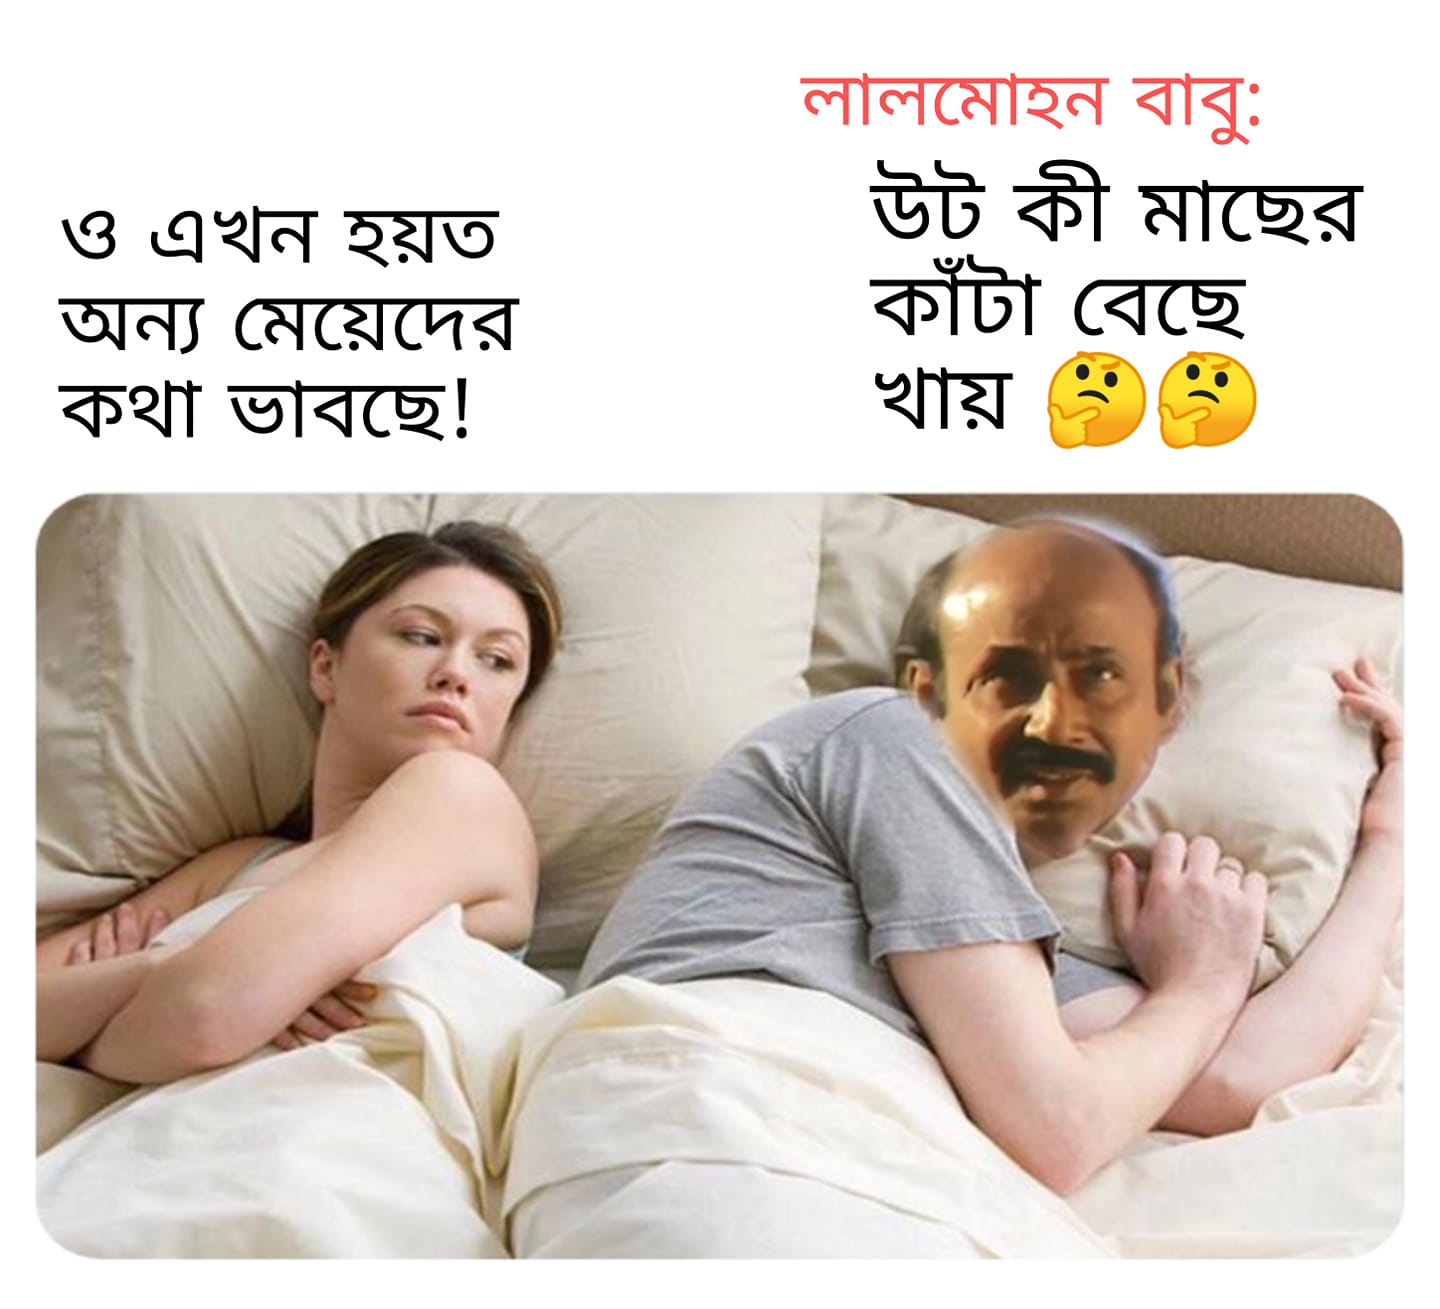
Caption: ও এখন হয়ত অন্য মেয়েদের কথা ভাবছে   লালমোহন বাবু   উট কী মাছের কাঁটা বেছে খায়
Label: non-hate